Brain MRI, t1w sequence, axial 2D slice.
Patient: age 18, sex F, weight 95 kg, height 1.95 m
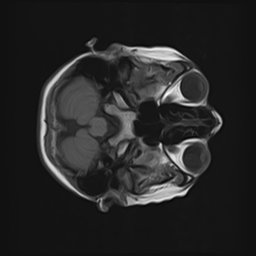